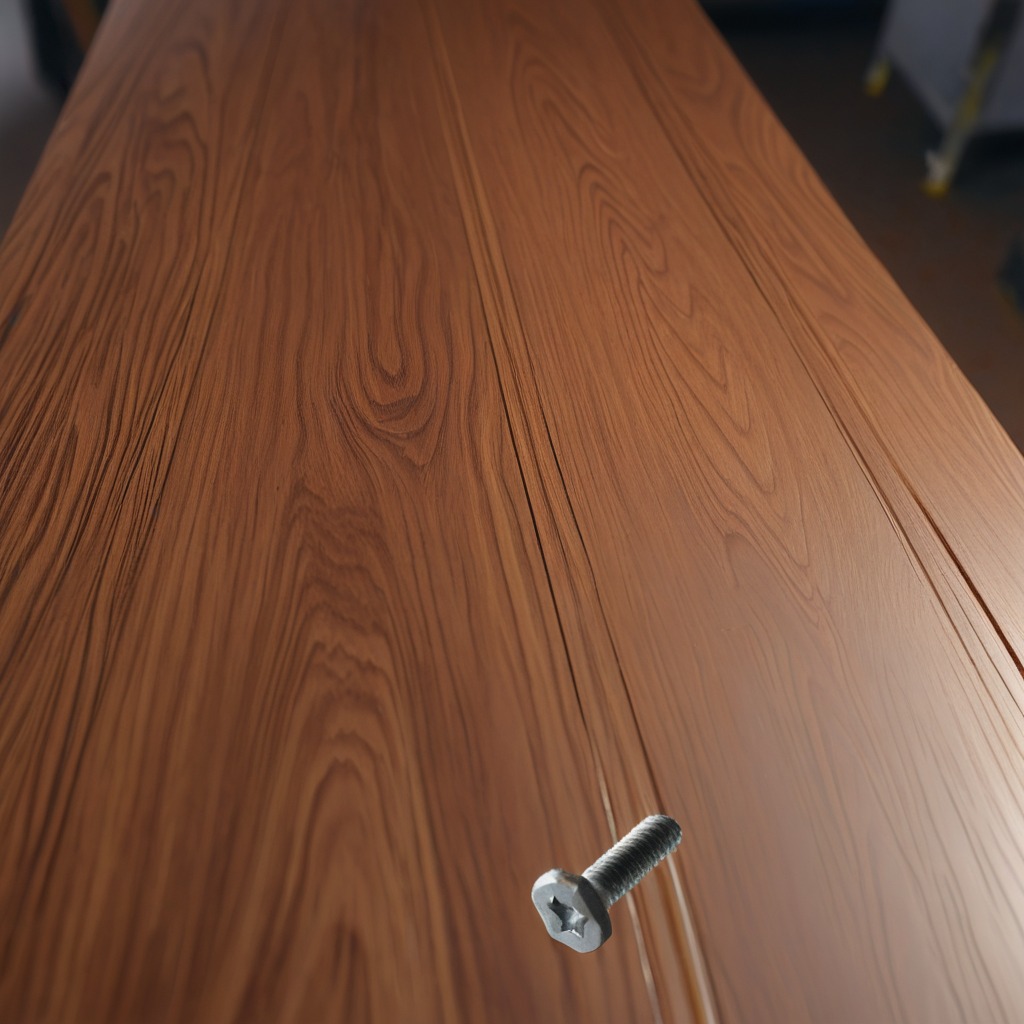
A metal screw lies on the wooden table in a carpentry studio.